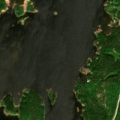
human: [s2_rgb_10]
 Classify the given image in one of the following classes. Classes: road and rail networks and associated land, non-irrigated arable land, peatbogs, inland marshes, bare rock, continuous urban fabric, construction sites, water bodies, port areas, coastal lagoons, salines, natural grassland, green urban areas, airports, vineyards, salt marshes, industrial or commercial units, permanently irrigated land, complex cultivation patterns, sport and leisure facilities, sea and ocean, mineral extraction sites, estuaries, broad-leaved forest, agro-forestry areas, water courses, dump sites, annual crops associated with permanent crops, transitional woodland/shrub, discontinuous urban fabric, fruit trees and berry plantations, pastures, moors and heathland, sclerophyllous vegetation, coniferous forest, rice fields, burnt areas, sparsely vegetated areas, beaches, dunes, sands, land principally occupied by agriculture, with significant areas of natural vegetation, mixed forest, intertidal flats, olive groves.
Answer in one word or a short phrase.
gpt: mixed forest, sea and ocean